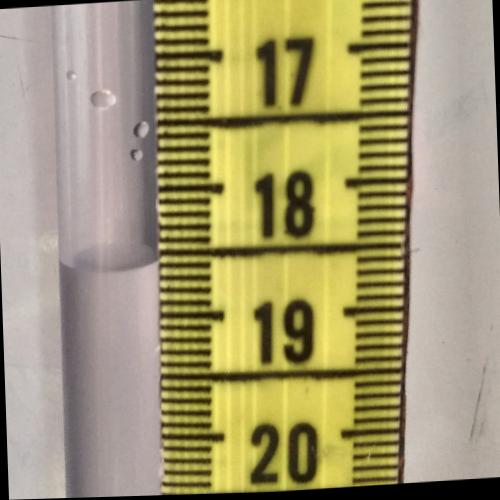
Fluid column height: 18.6 cm